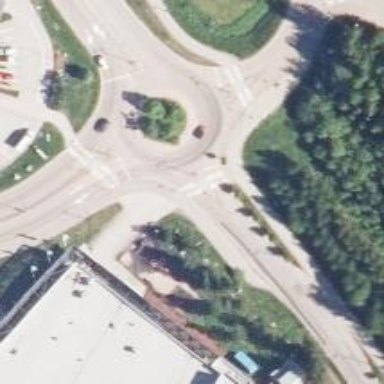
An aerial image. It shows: Tertiary road made of asphalt leading to roundabout junction.